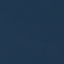
Land use / land cover: SeaLake